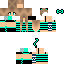
A female human skin with medium skin, wearing brown long hair dressed in a blue tshirt and black shorts, featuring a closed mouth.